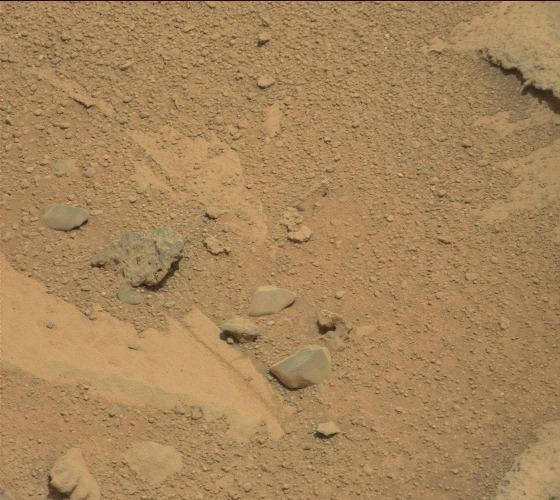
Terrain classes present: Bedrock, Gravel / Sand / Soil, Rock, Shadow